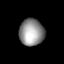
Tissue: lung
Cell type: Epithelial cells
Senescence score: 0.2252
Nuclear area (px): 650
Mean DAPI intensity: 146.365